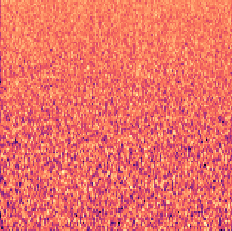
Sound class: Rain